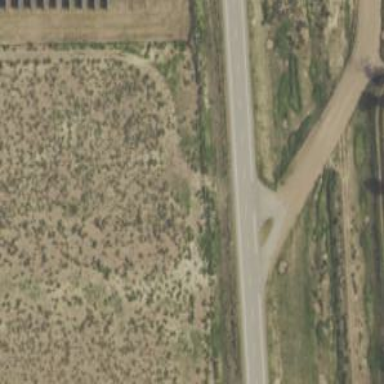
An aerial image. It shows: Asphalt road classified as trunk highway.